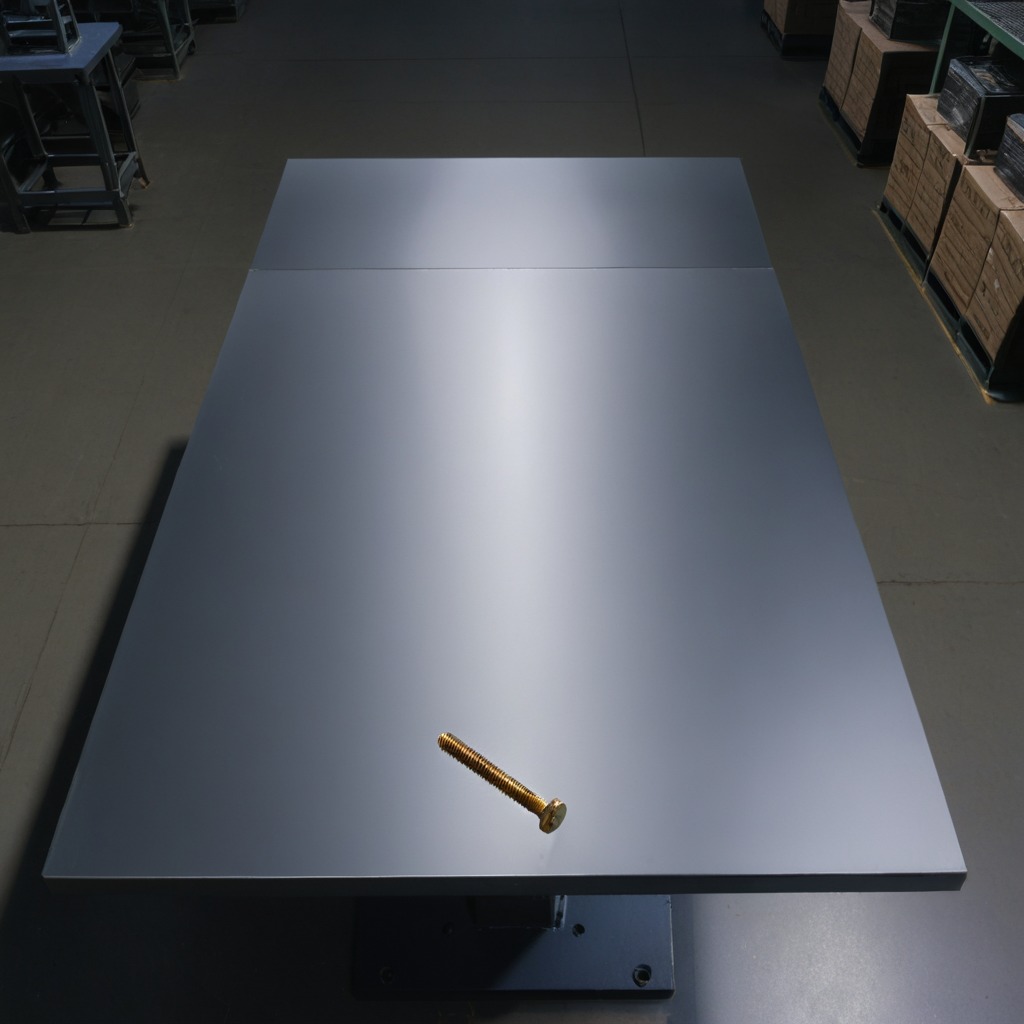
A metal screw is lying on the clean empty table in the basement in the evening soft directional lighting on the tabletop realistic grain studio-quality clarity centered framing